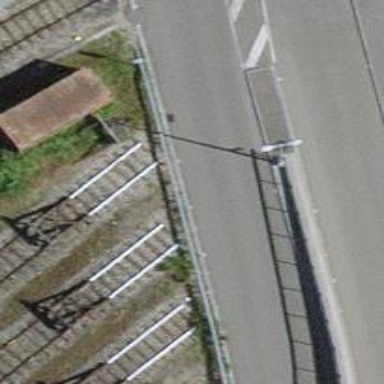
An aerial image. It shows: Railway buffer stop.